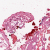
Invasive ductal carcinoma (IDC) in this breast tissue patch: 0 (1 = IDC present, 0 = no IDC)